Chest X-ray:
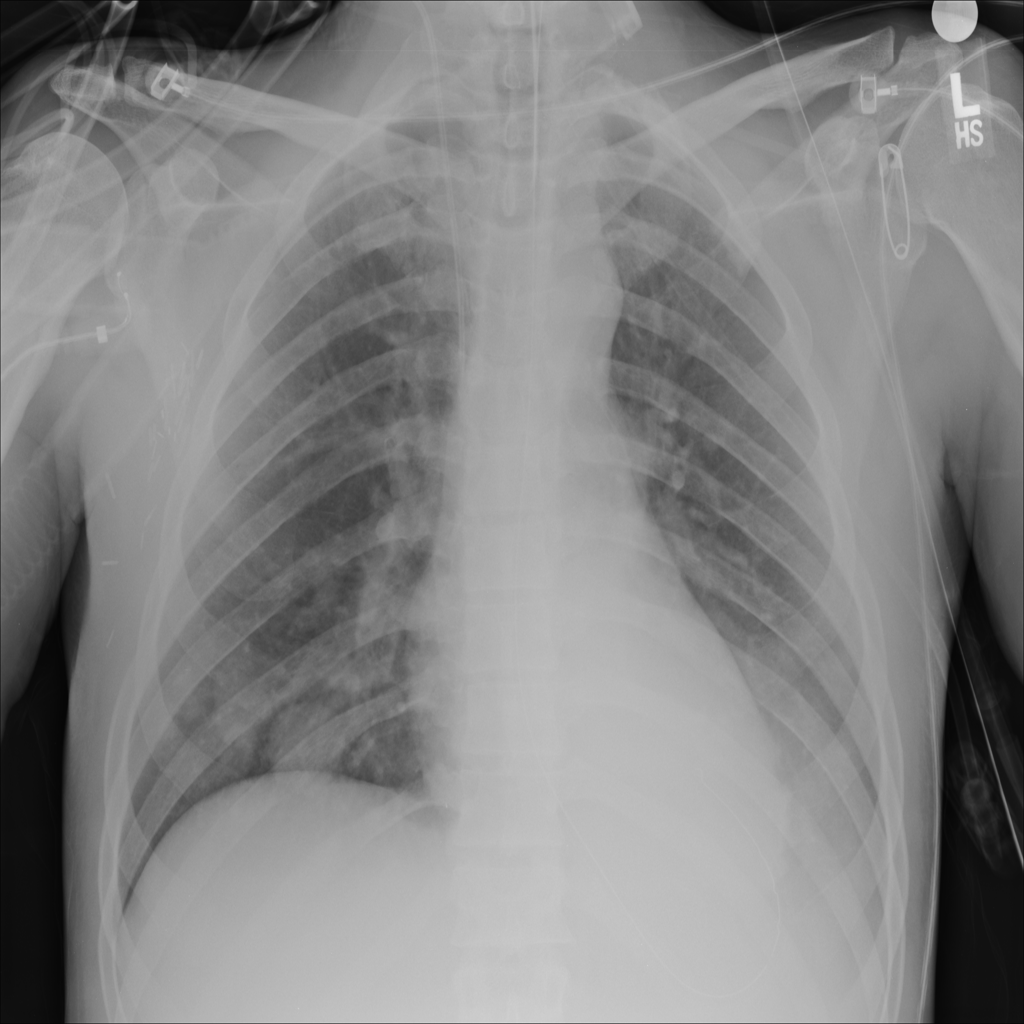
Findings: Effusion, Nodule, Consolidation
No abnormal finding: no